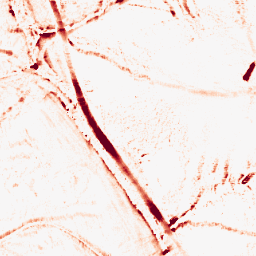
Category: morphological
Decomposition family: morphological_ellipse
Decomposition parameters: operation: opening
width: 10
height: 10
Upsampling method: linear_exact
Upsampling parameters: scale: 8
Upsampling scale: 8